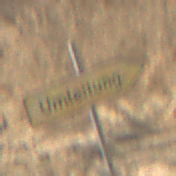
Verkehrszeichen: UmleitungswegweiserRechtsweisend
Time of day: MorningAfternoon
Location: Outdoor (Nature)
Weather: PartlyCloudy
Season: NotSpecified
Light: Natural